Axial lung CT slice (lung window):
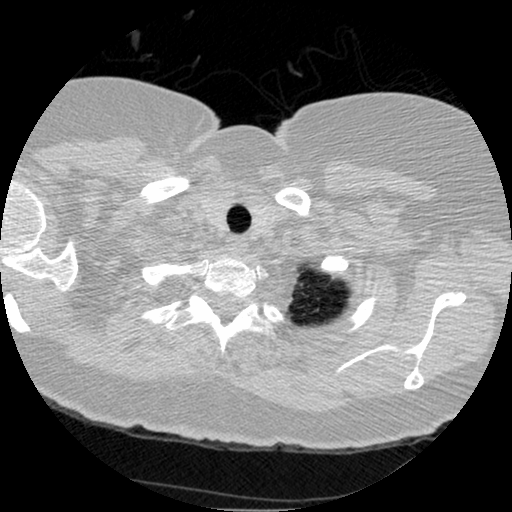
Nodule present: no